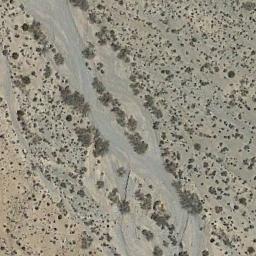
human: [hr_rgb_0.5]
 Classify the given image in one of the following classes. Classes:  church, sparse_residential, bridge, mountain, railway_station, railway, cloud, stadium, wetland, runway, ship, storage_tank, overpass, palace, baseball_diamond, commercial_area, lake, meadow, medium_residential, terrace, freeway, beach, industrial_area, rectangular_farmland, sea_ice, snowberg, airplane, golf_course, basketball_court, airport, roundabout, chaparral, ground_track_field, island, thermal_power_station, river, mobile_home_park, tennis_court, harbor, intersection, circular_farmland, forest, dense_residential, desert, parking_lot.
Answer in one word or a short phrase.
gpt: chaparral